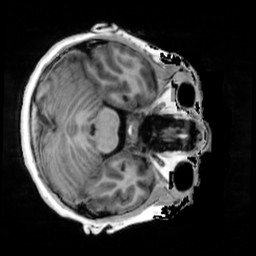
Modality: T1w
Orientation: axial
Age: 11
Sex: female
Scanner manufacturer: siemens
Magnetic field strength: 3 T
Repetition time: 4 s
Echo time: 0.00289 s